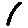
Label: line